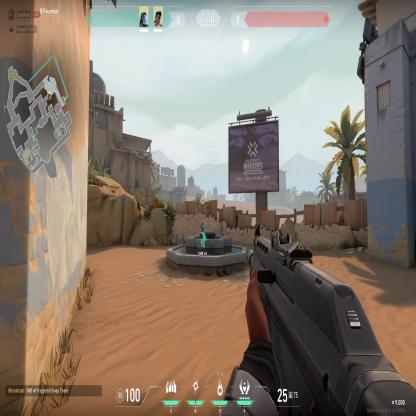
Label: teammate